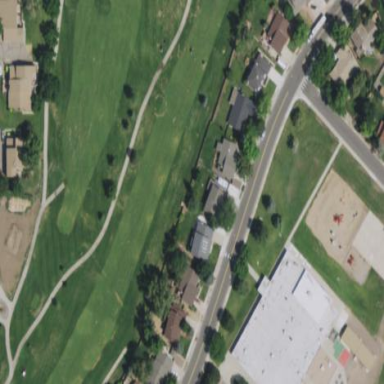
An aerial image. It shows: Golf fairway surrounded by grass.